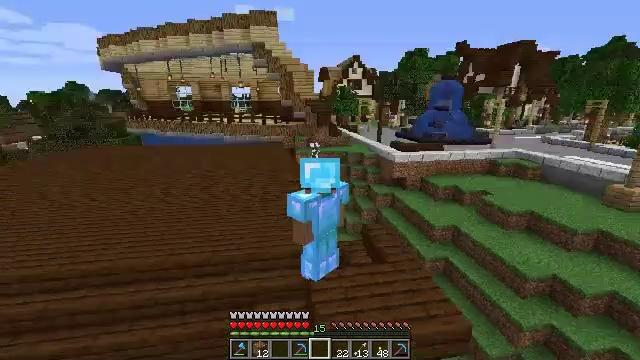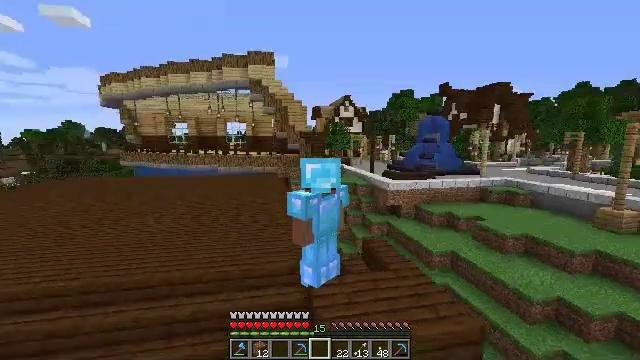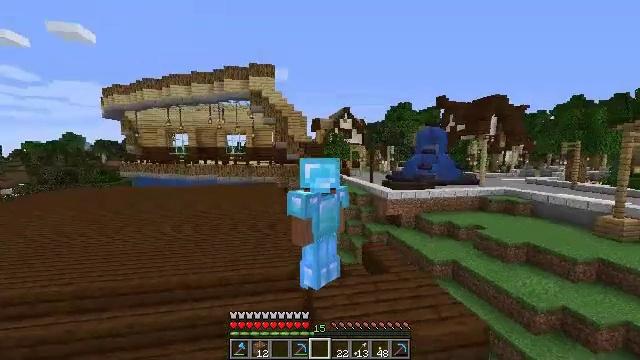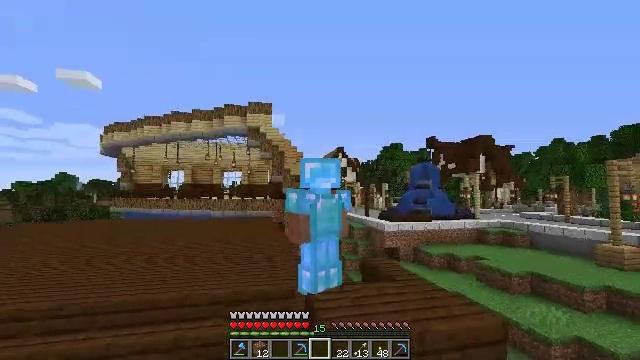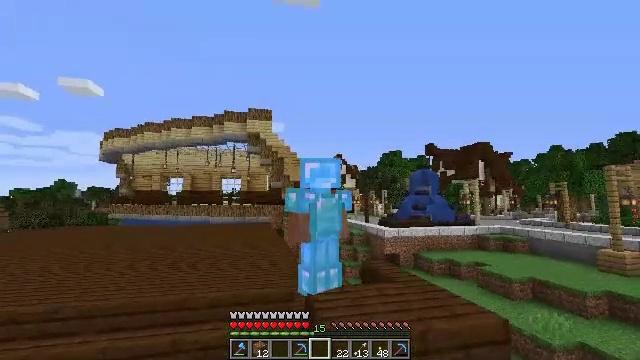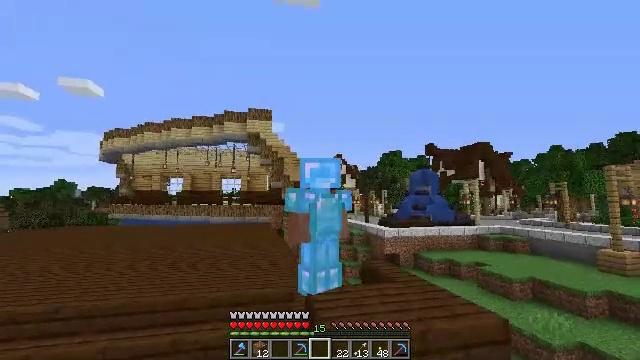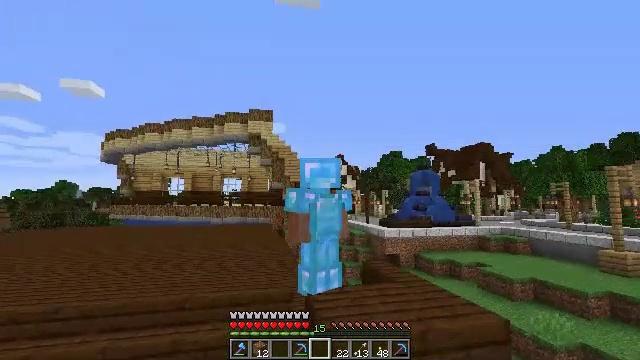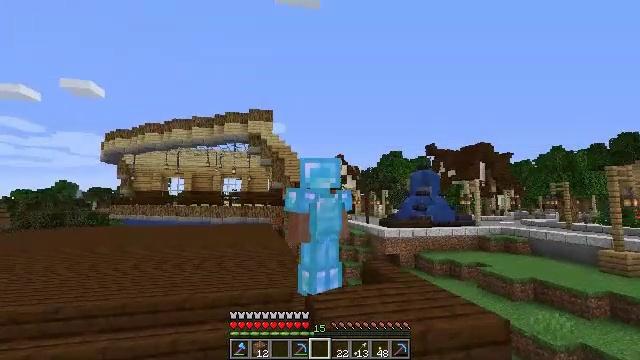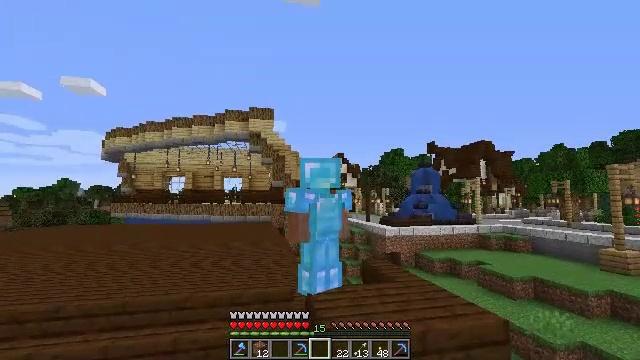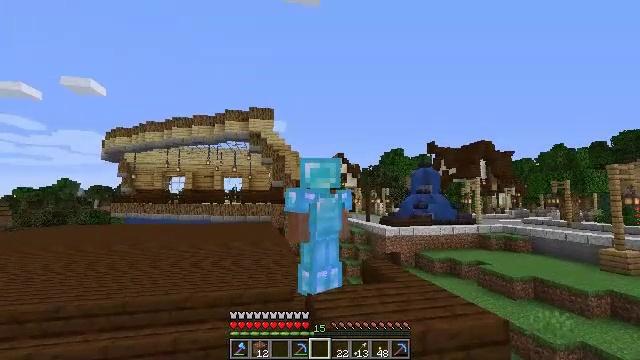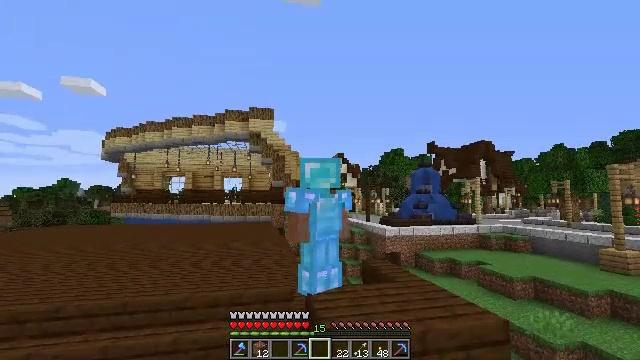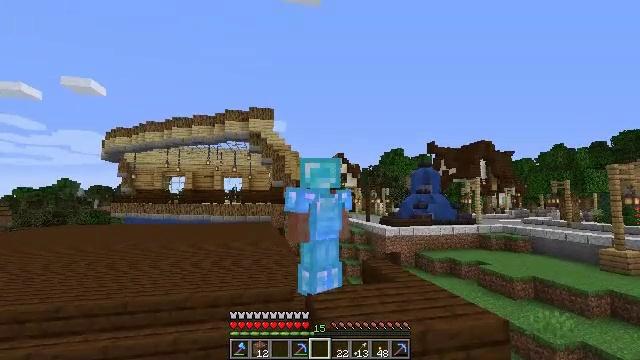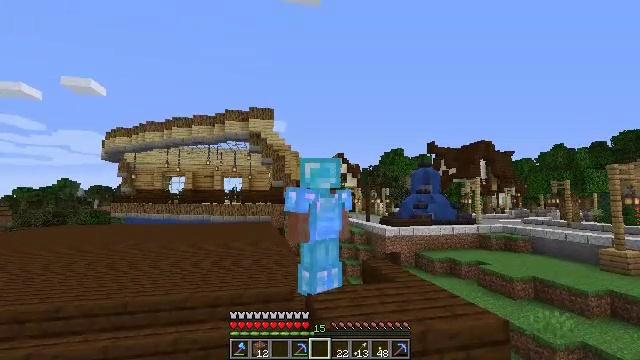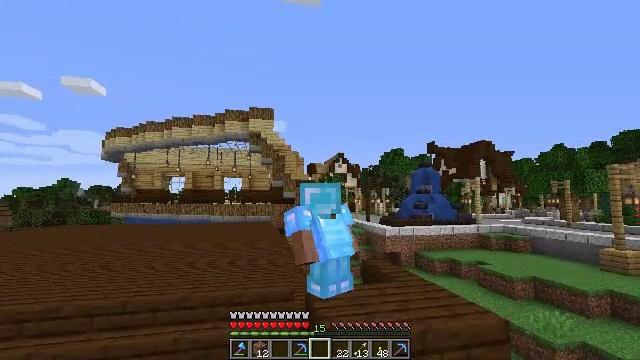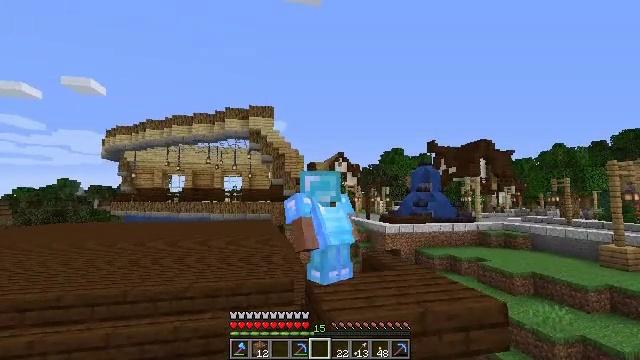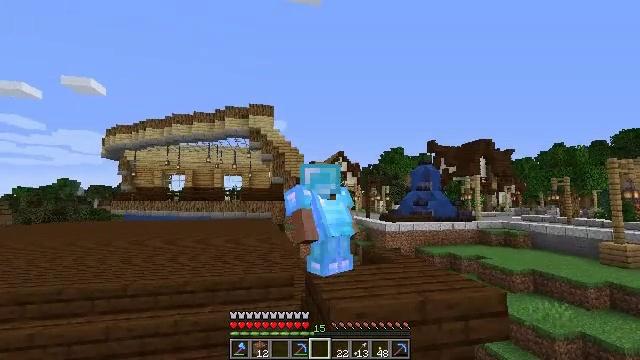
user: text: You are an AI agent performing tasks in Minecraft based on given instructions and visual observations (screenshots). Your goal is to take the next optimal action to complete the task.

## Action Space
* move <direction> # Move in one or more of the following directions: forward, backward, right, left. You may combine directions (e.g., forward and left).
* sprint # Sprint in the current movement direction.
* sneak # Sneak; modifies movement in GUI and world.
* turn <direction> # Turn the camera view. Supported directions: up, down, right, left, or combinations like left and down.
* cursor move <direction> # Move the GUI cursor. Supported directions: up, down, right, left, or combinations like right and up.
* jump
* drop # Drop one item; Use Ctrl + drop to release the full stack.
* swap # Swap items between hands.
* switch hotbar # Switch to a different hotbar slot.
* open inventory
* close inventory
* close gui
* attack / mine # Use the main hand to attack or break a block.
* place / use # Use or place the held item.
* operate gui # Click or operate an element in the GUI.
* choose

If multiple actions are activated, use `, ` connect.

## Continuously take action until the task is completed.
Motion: motion action
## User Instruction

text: Mine dark oak stairs from a structure.
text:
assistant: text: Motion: turn right and up
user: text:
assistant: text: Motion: turn up
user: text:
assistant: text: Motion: turn right and up
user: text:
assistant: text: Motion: turn up
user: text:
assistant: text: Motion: no_op
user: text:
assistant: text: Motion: no_op
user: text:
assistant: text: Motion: no_op
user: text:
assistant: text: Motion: no_op
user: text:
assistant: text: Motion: no_op
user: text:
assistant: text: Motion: no_op
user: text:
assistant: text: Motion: no_op
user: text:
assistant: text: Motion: sneak
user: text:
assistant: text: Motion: sneak
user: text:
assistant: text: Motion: sneak
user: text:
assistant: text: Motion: sneak
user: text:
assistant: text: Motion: sneak, turn down
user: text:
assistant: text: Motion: sneak, turn down
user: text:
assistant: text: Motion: move back, sneak
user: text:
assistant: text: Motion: move back, sneak
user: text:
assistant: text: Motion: move back, sneak
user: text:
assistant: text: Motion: move back, sneak
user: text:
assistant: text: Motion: move back, sneak, turn left and down
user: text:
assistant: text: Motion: move back, sneak, turn down
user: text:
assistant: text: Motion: move back, sneak
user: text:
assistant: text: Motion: move back, sneak
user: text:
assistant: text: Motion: move back, sneak
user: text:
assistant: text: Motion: move back, sneak, turn down
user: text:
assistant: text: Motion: move back, sneak, turn down
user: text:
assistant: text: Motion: move back, sneak, turn down
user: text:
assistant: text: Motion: move back, sneak, turn down